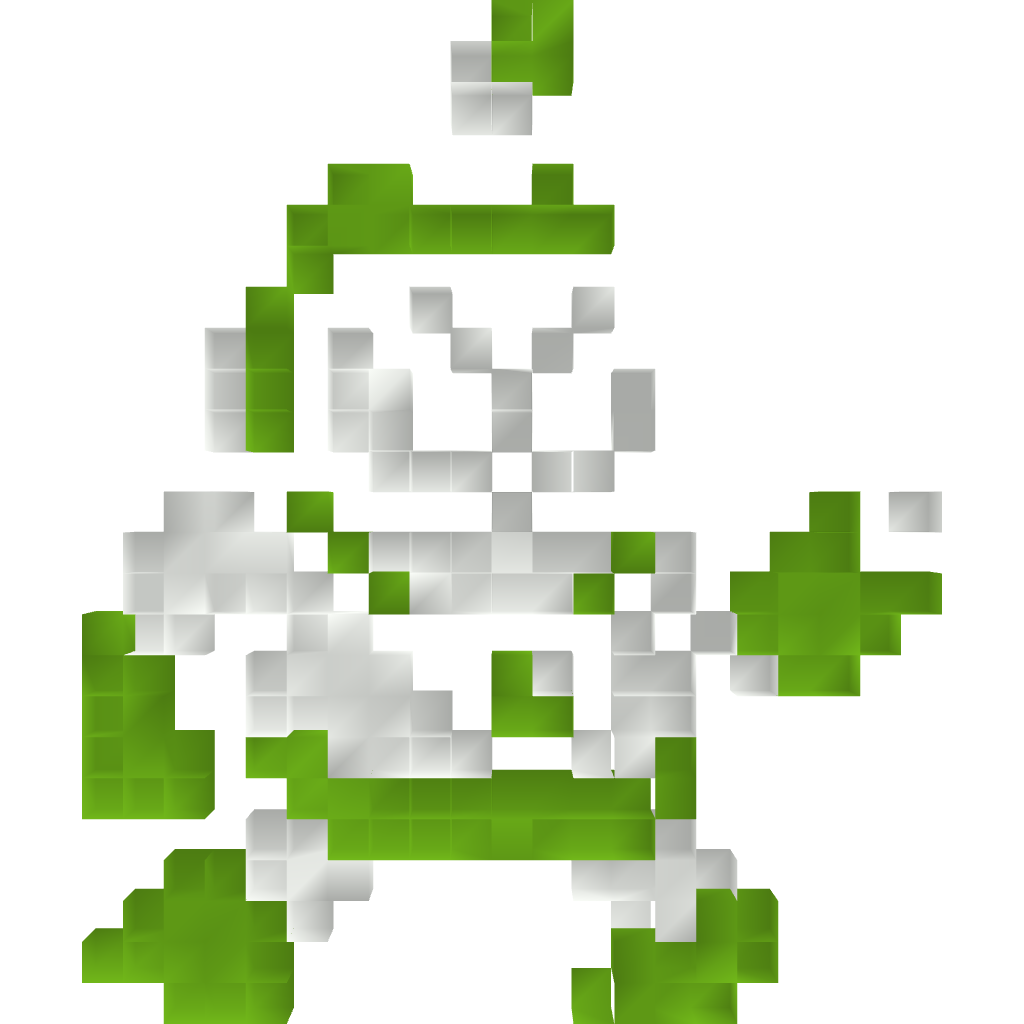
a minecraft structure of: Bubbleman (ErnieCIII)